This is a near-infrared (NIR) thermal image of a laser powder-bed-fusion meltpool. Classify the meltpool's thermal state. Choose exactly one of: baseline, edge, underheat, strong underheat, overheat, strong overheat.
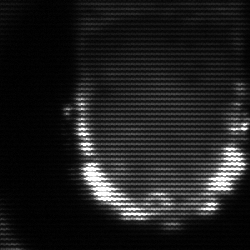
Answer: baseline